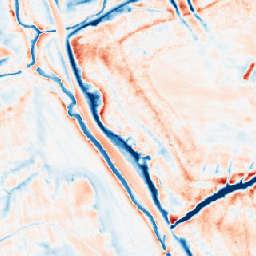
Category: trend_removal
Decomposition family: local_polynomial
Decomposition parameters: window_size: 21
degree: 2
Upsampling method: nearest
Upsampling parameters: scale: 8
Upsampling scale: 8